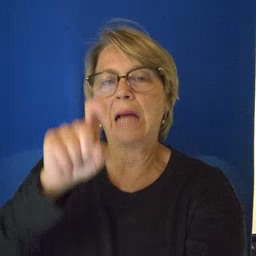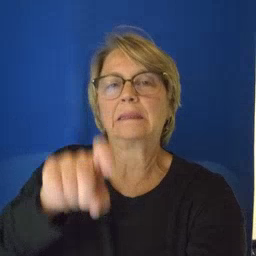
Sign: closet